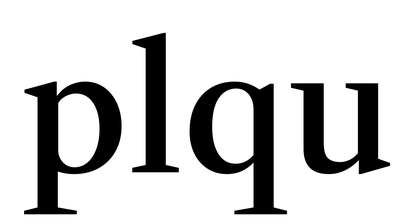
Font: LibreCaslonText_Medium